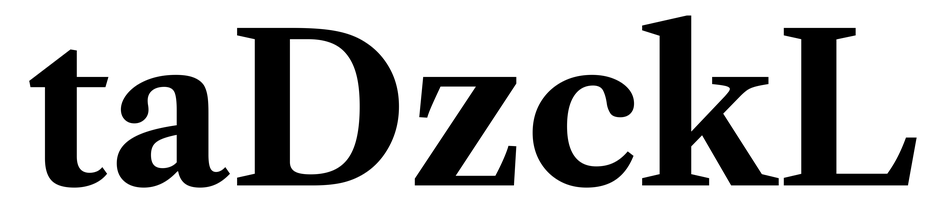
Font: LibreCaslonText_Bold